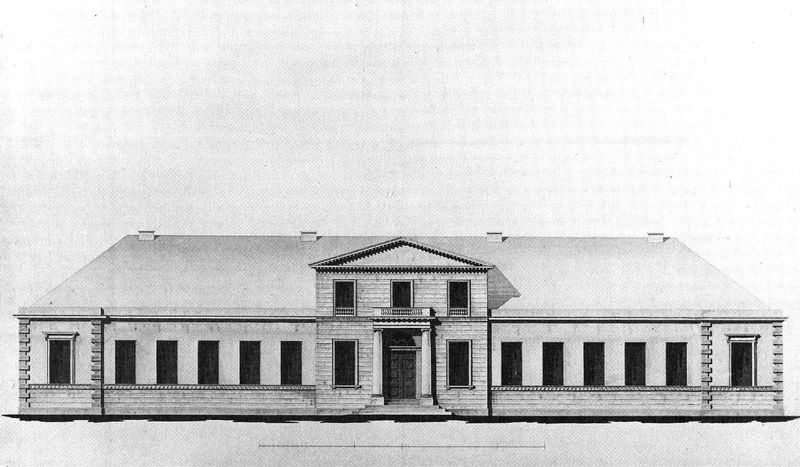
Titel: Haseldorf (Elbmarschen), Zeichnung für die Hauptfassade
Künstler: Christian Frederik Hansen
Schlagwörter: weiß, fenster, schwarz, skizze, säule, säulen, tür, zeichnung, dach, gebäude, haus, architektur, sockel, stein, steine, bild, klassizismus, dachziegel, kamine, balkon, fassade, giebel, mauer, schornsteine, ziegel, treppe, stufen, eingang, stockwerk, mauerwerk, schwarz-weiß, entwurf, portal, sims, gesims, risalit, portikus, plan, klassizistisch, massstab, aufriss, tympanon, mittelrisalit